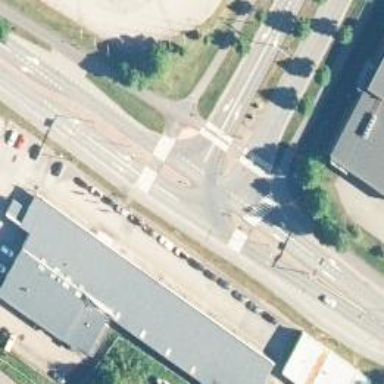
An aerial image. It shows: Secondary road with asphalt surface.